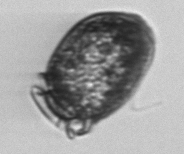
Label: Dinophysis_acuminata